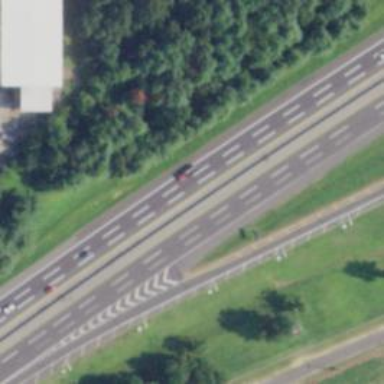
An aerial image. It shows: Urban freeway or expressway.